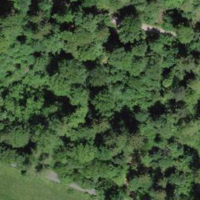
EUNIS habitat code: 44
Species observed at this site:
Cornus sanguinea
Campanula trachelium